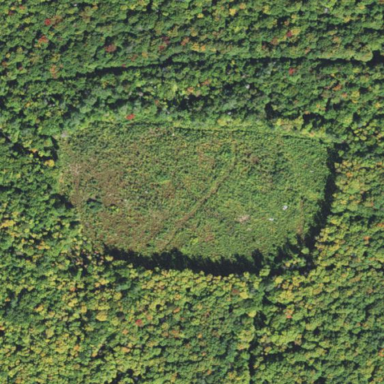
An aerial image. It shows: Clearcut area created by human activity.